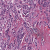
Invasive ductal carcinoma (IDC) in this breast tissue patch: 1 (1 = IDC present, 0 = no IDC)